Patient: sex M, age 48
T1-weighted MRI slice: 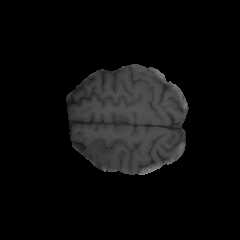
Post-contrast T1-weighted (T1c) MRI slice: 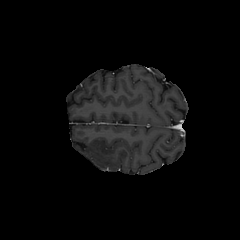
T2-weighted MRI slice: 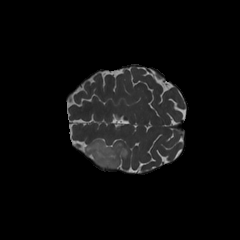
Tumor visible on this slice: yes
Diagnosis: Astrocytoma, IDH-mutant
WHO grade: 3